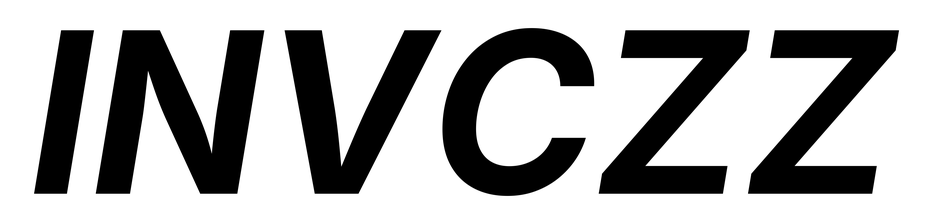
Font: Inter-Italic_Bold_Italic